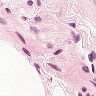
Metastatic tissue present: no